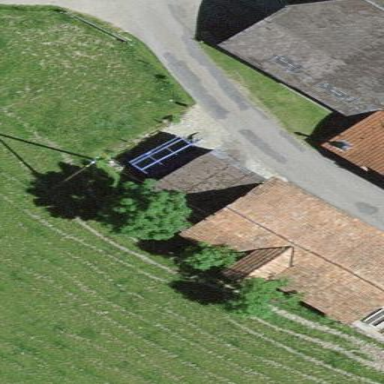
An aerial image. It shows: Rural barn.